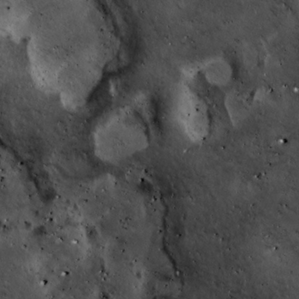
Label: non_frost